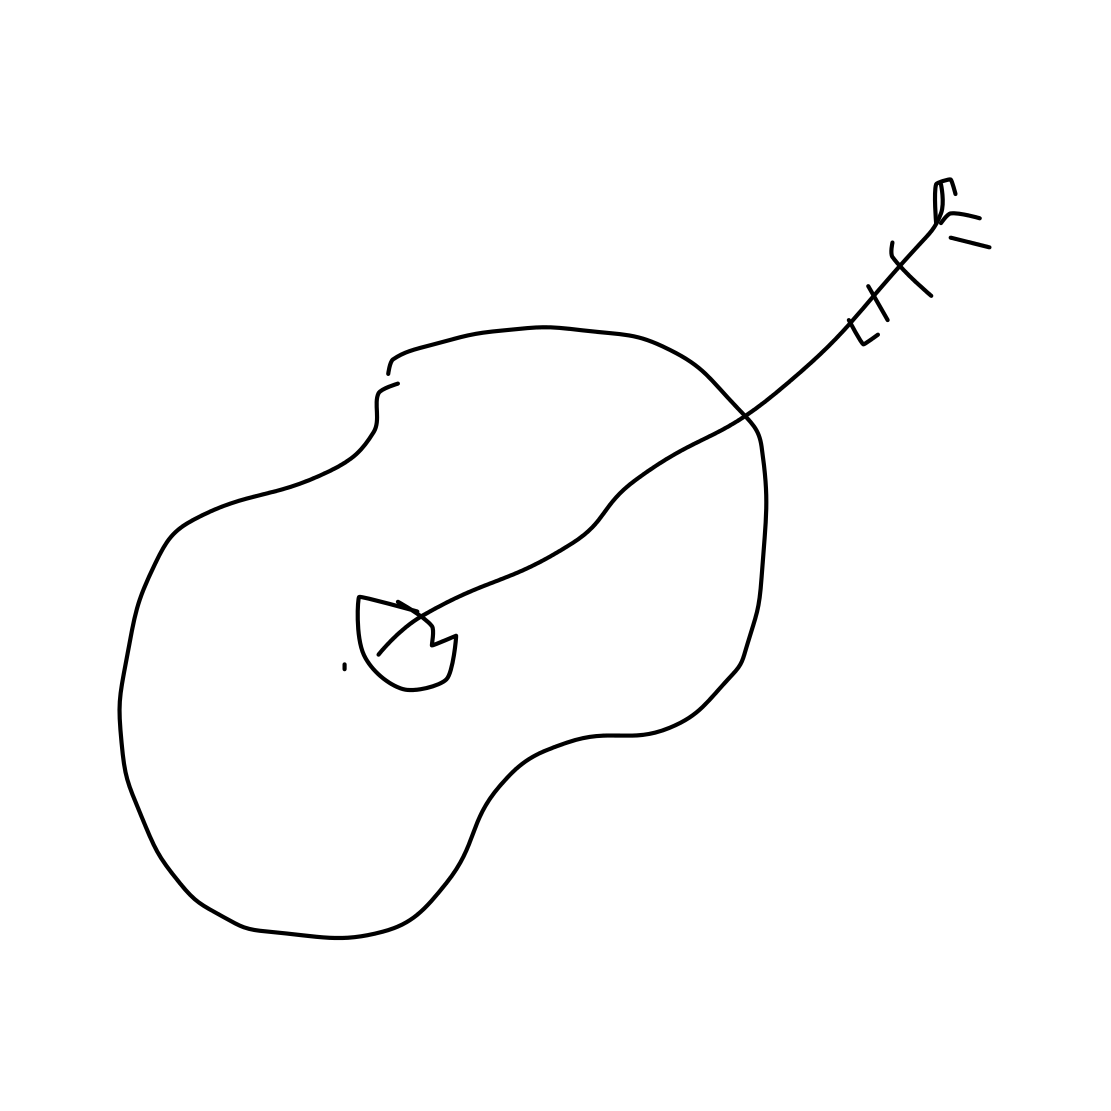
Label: guitar